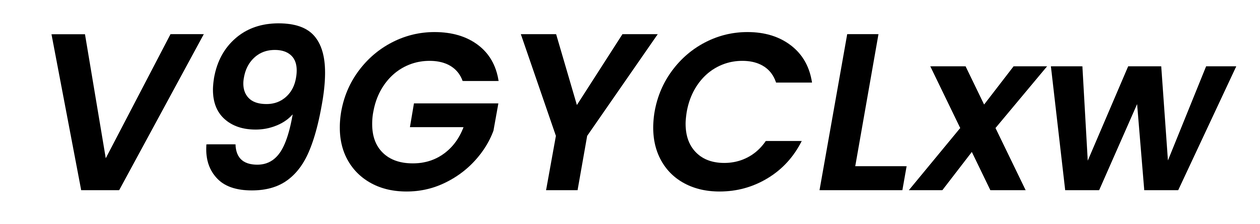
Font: Poppins-SemiBoldItalic